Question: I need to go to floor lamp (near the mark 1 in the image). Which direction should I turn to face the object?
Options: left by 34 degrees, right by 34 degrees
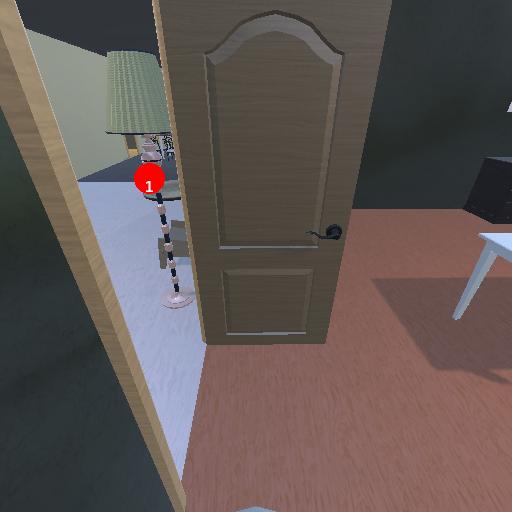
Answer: left by 34 degrees